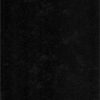
Label: dusty